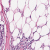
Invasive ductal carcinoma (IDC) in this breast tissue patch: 1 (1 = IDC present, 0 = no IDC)